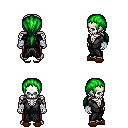
a pixel art fantasy rpg character, male body template, skeleton, gray robe, red pants, green ponytail hairstyle, white cloth bandages, brown slippers, four views (front, back, left, right), 2x2 character sprite sheet, small pixel art, hard edges, no anti-aliasing